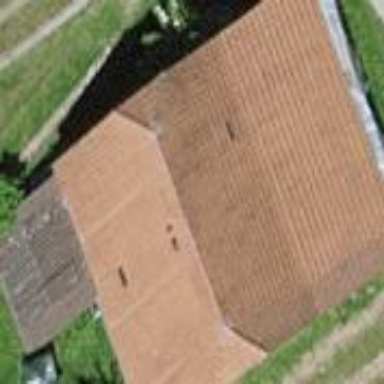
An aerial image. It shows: Barn.